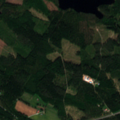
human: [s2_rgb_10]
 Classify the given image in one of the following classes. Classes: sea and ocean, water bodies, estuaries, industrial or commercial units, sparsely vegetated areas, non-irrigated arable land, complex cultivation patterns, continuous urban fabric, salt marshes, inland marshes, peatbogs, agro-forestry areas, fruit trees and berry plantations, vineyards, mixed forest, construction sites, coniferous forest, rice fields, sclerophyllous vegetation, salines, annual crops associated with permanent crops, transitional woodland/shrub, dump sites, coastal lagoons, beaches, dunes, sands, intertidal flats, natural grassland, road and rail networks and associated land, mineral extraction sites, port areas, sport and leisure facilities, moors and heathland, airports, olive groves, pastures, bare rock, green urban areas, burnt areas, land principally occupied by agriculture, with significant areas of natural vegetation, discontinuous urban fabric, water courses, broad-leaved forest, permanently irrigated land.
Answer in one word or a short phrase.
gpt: non-irrigated arable land, broad-leaved forest, coniferous forest, mixed forest